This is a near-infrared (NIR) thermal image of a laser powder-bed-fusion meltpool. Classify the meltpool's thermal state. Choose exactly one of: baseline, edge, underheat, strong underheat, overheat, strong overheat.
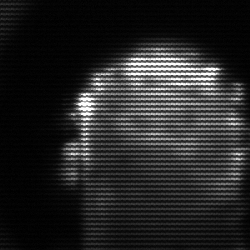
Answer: baseline